Question: I don't know if this is possible or can be done but i have heard and seen that people have achived tis using AJAX and also iFrames.
At the moment i have a simple vertical bar i have created and designed down the left hand side of the page:

What I want to happen is when I click one of the items which is coded like:
'''
<div id='cssmenu'>
<ul>
<li class='active'><a href='index.html'><span>Home</span></a></li>
<li class='has-sub'><a href='#'><span>Products</span></a></li>
<li><a href='#'><span>Product 1</span></a></li>
<li><a href='#'><span>Product 2</span></a></li>
<li><a href='#'><span>Product 2</span></a></li>
<li><a href='#'><span>Product 2</span></a></li>
<li><a href='#'><span>Product 2</span></a></li>
<li><a href='#'><span>Product 2</span></a></li>
<li><a href='#'><span>Product 2</span></a></li>
</ul>
</div>
'''
When i click a different side bar link I want a different design or page to load up but inside the same web form
Is this possible and if so how can this be achieved?
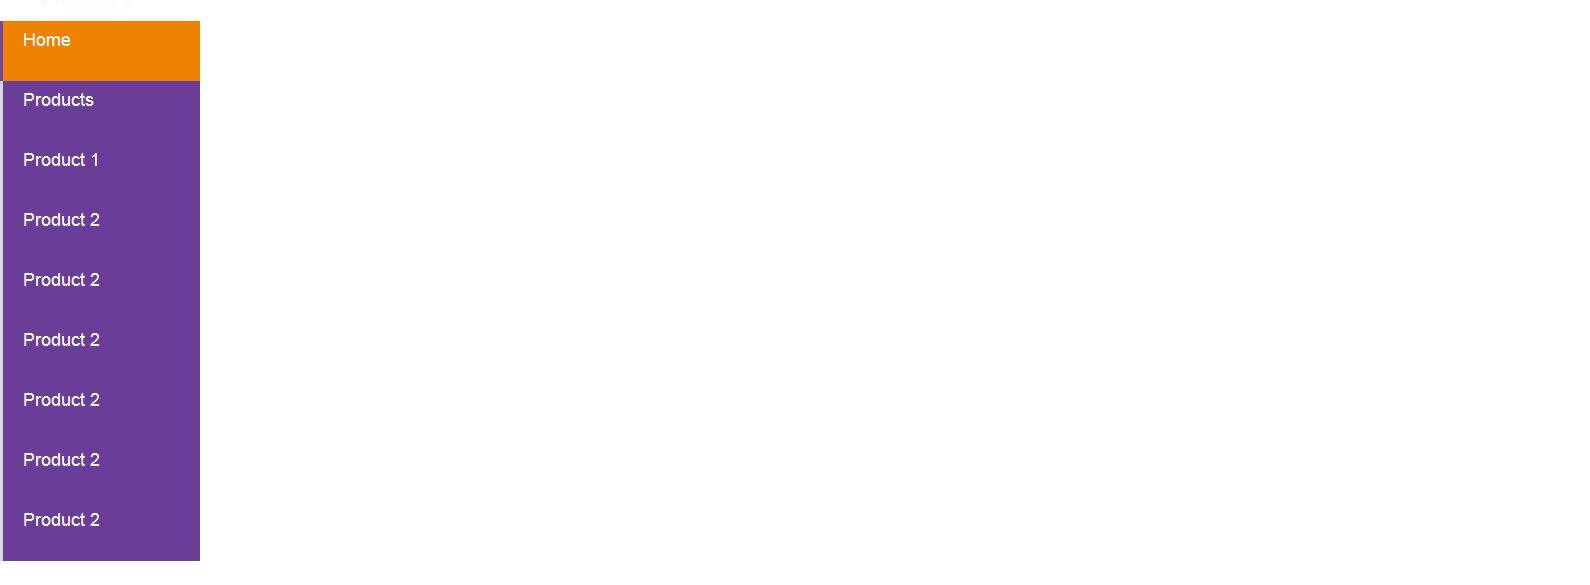
Answer: amusing that you have a div with 'id="content"' which content should be loaded in it:
'''
$('.cssmenu').find('a').click(
function(e)
{
e.preventDefault();
$('#content').load($(this).attr('href'));
}
);
'''
using button:
'''
<input type="button" value="load content" id="loadtest">
'''
and the script:
'''
$('#loadtest').click(function(){$('#content').load('test.aspx');});
'''